高一 · 立体几何学
如图, 在棱长为 2 的正方体 $A B C D-A_{1} B_{1} C_{1} D_{1}$ 中, $E$ 是棱 $C C_{1}$ 的中点, $F$ 是侧面 $B C C_{1} B_{1}$ 内的动点 (包括边界), 且 $A F / /$ 平面 $D_{1} A E$, 则 $\overline{F A_{1}} \cdot \overline{F B_{1}}$ 的最小值为

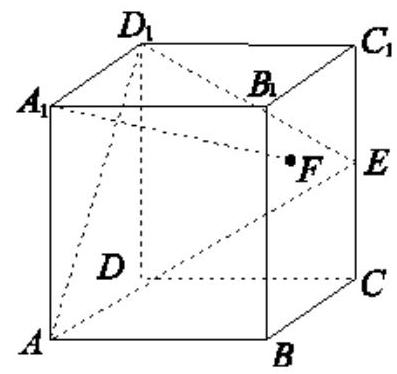
答案: frac{1}{2}$
解析: 【分析】

根据题意 $A B C D-A_{1} B_{1} C_{1} D_{1}$, 可知

$\overrightarrow{F A_{1}} \cdot \overrightarrow{F B_{1}}=\left(\overrightarrow{F B_{1}}+\overrightarrow{B_{1} A_{1}}\right) \cdot \overrightarrow{F B_{1}}=\left|\overrightarrow{F B_{1}}\right|^{2}+\overrightarrow{B_{1} A_{1}} \cdot \overrightarrow{F B_{1}}=\left|\overrightarrow{F B_{1}}\right|^{2}$, 即求 $\left|\overrightarrow{F B_{1}}\right|^{2}$ 的最小值. 在侧面 $B C C_{1} B_{1}$ 内找到满足 $A_{1} F / /$ 平面 $D_{1} A E$ 且 $\left|\overrightarrow{F B_{1}}\right|^{2}$ 最小的点即可.

【详解】

由题得 $\overrightarrow{F A_{1}} \cdot \overrightarrow{F B_{1}}=\left(\overrightarrow{F B_{1}}+\overrightarrow{B_{1} A_{1}}\right) \cdot \overrightarrow{F B_{1}}=\left|\overrightarrow{F B_{1}}\right|^{2}$, 取 $B B_{1}$ 中点 $\mathrm{H}, B_{1} C_{1}$ 中点 $\mathrm{G}$, 连结 $A_{1} G$, $A_{1} H, \mathrm{GH}, \because A_{1} H / / D_{1} E, \therefore A_{1} H / /$ 平面 $D_{1} A E, \because G H / / A D_{1}, \therefore G H / /$ 平面 $D_{1} A E$,
$\therefore$ 平面 $G A_{1} H / /$ 平面 $D_{1} A E, A_{1} F / /$ 平面 $D_{1} A E$, 故 $F \subset$ 平面 $G A_{1} H$, 又 $F \subset$ 平面 $B C C_{1} B_{1}$, 则点 $\mathrm{F}$ 在两平面交线直线 $\mathrm{GH}$ 上, 那么 $F B_{1}$ 的最小值是 $F B_{1} \perp G H$ 时, $B_{1} G=B_{1} H=1$, 则 $\left|\overrightarrow{F B_{1}}\right|^{2}=\frac{1}{2}$ 为最小值.

【点睛】

本题考查空间向量以及平面之间的位置关系，有一定的综合性.